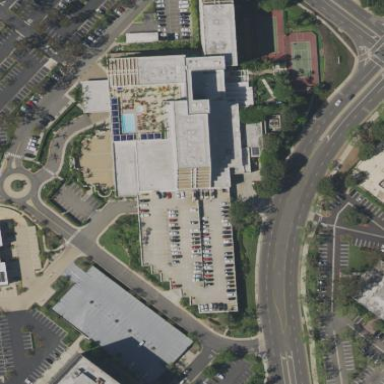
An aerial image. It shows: Multi-storey parking building.